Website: macys
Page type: gifting
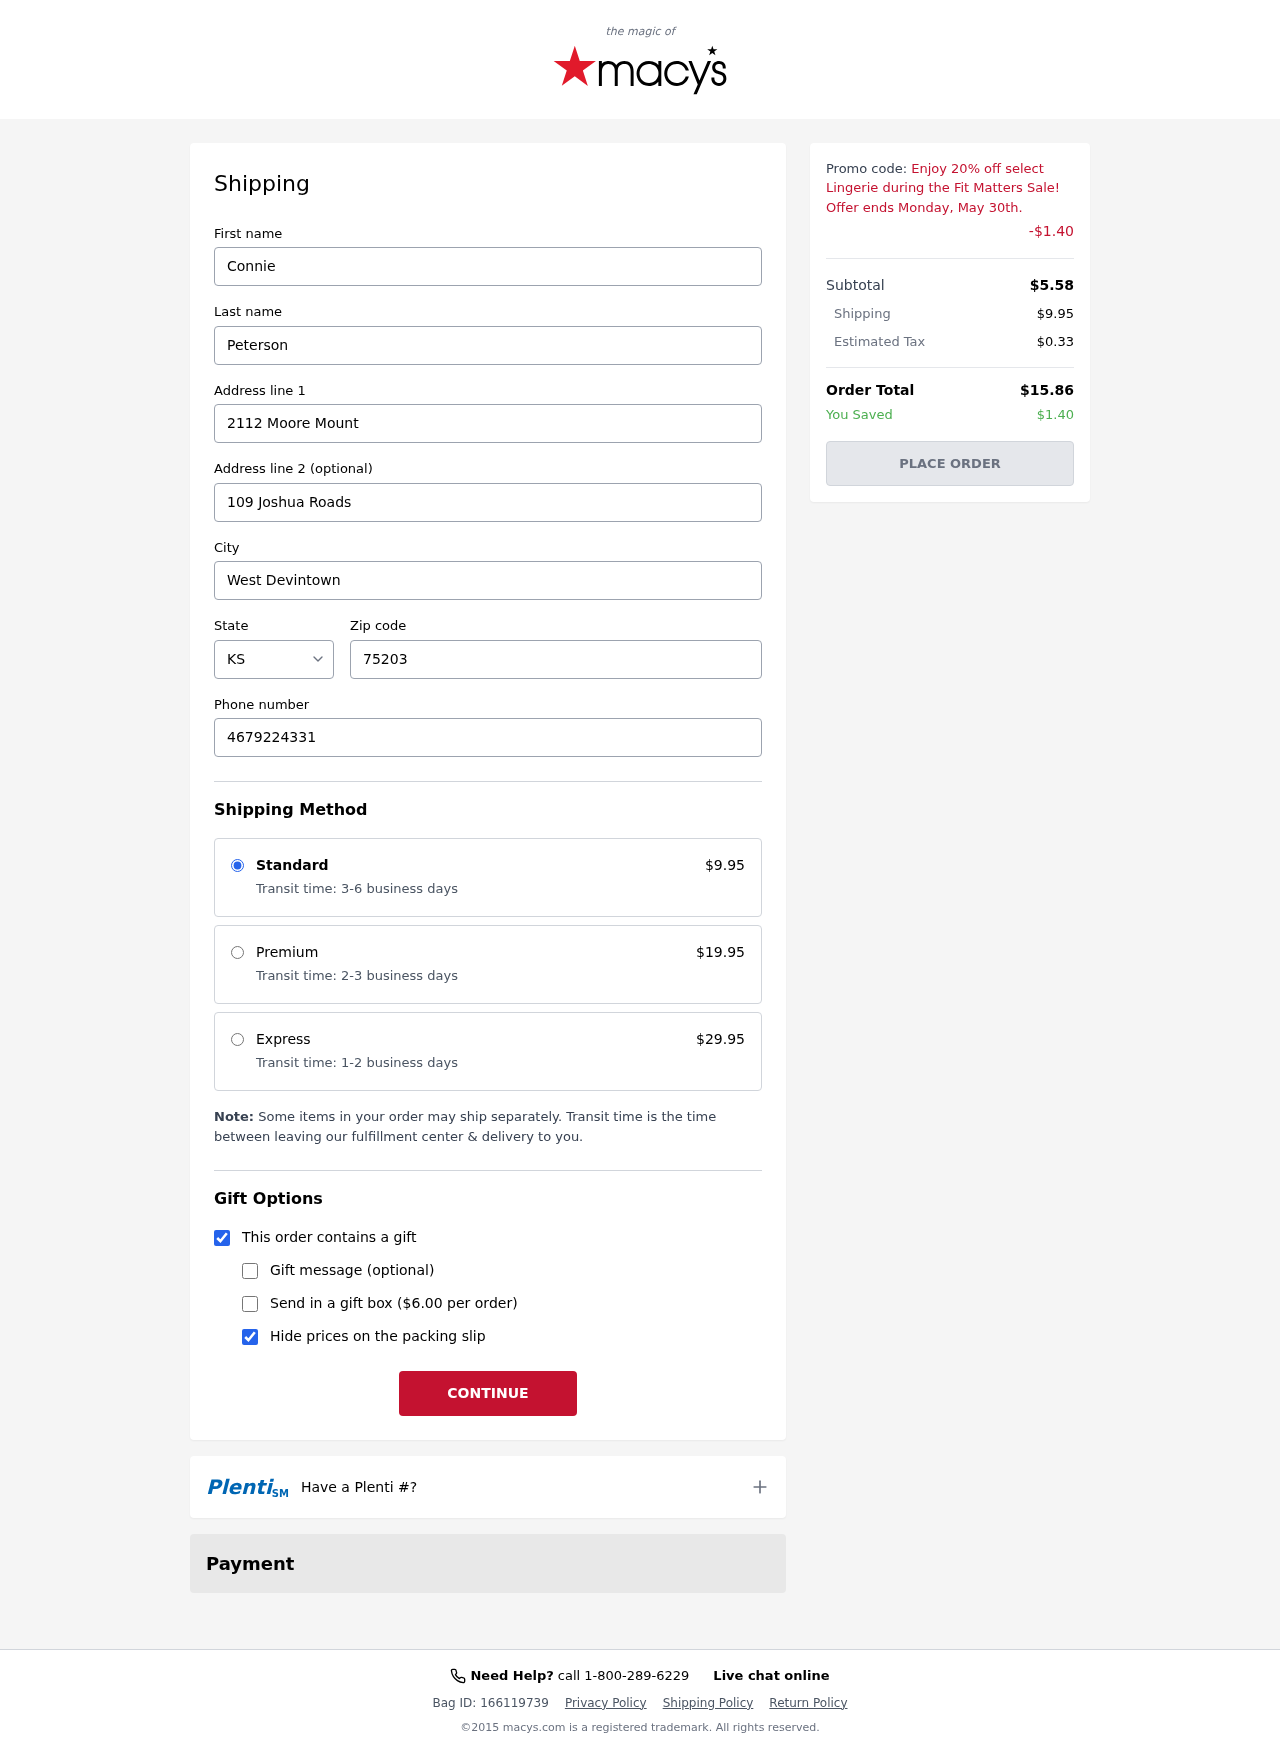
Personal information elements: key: PII_CITY
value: West Devintown
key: PII_FIRSTNAME
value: Connie
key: PII_LASTNAME
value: Peterson
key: PII_PHONE
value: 4679224331
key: PII_POSTCODE
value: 75203
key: PII_STATE_ABBR
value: KS
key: PII_STREET
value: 2112 Moore Mount
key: PII_STREET2
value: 109 Joshua Roads
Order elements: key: ORDER_SHIPPING_COST
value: $9.95
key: ORDER_DISCOUNT
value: -$1.40
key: ORDER_SUBTOTAL
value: $5.58
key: ORDER_TAX
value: $0.33
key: ORDER_TOTAL
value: $15.86
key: ORDER_SAVINGS
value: $1.40